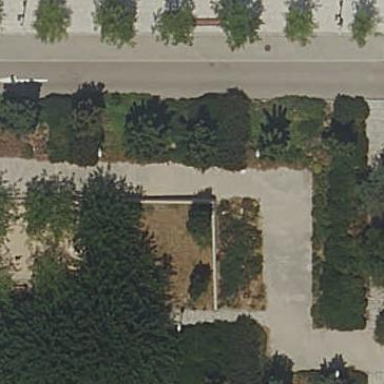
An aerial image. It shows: Garden area designated for leisure land.